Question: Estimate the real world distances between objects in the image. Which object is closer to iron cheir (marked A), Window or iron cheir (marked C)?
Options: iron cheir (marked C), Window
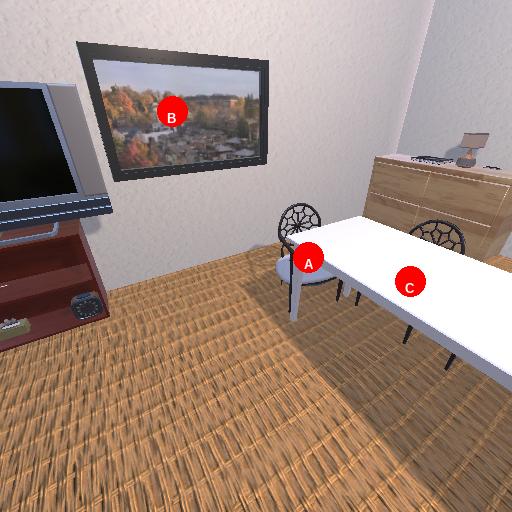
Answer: iron cheir (marked C)